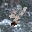
Label: 4